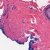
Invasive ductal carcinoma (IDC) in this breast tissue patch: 0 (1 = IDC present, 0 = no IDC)